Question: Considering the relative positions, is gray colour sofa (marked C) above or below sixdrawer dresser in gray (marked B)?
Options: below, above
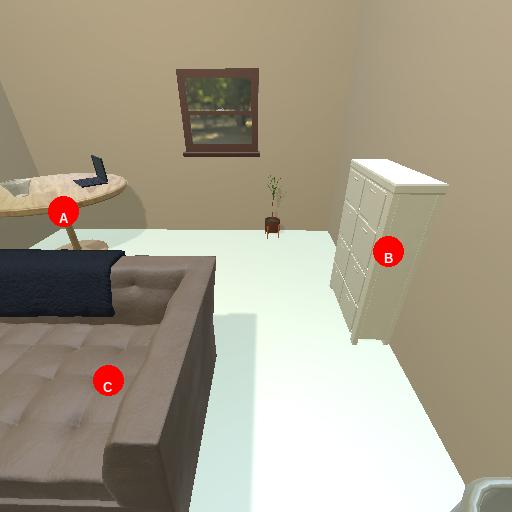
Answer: below